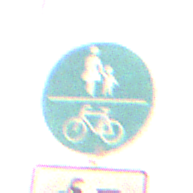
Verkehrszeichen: GemeinsamerGehUndRadweg
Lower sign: EinspurigeFahrzeugeFrei2
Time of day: Night
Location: Outdoor (Urban)
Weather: Overcast
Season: Winter
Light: Artificial